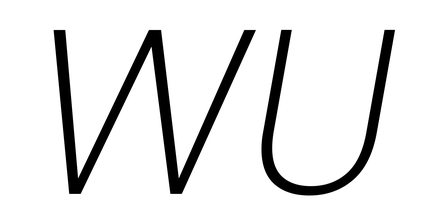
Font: Poppins-ExtraLightItalic